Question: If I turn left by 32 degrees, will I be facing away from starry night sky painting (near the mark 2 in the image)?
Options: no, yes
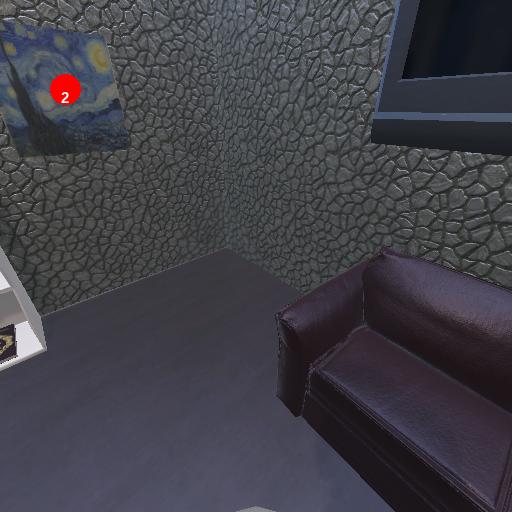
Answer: no